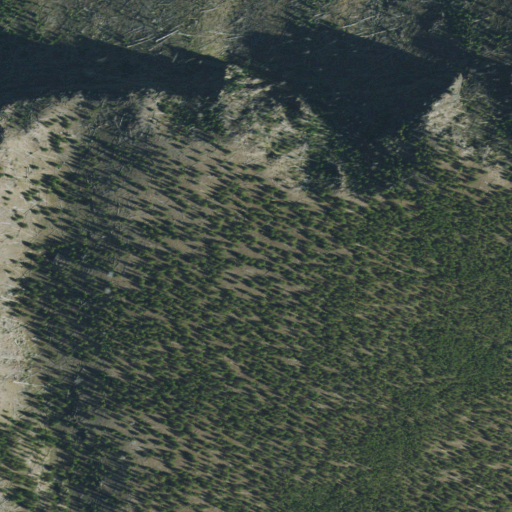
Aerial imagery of mountain in Wyoming named National Park Mountain containing only shrub